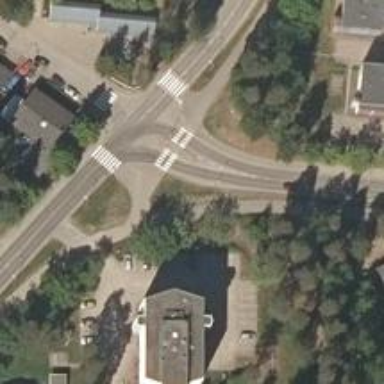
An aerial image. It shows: Zebra crossing with road island.